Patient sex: F
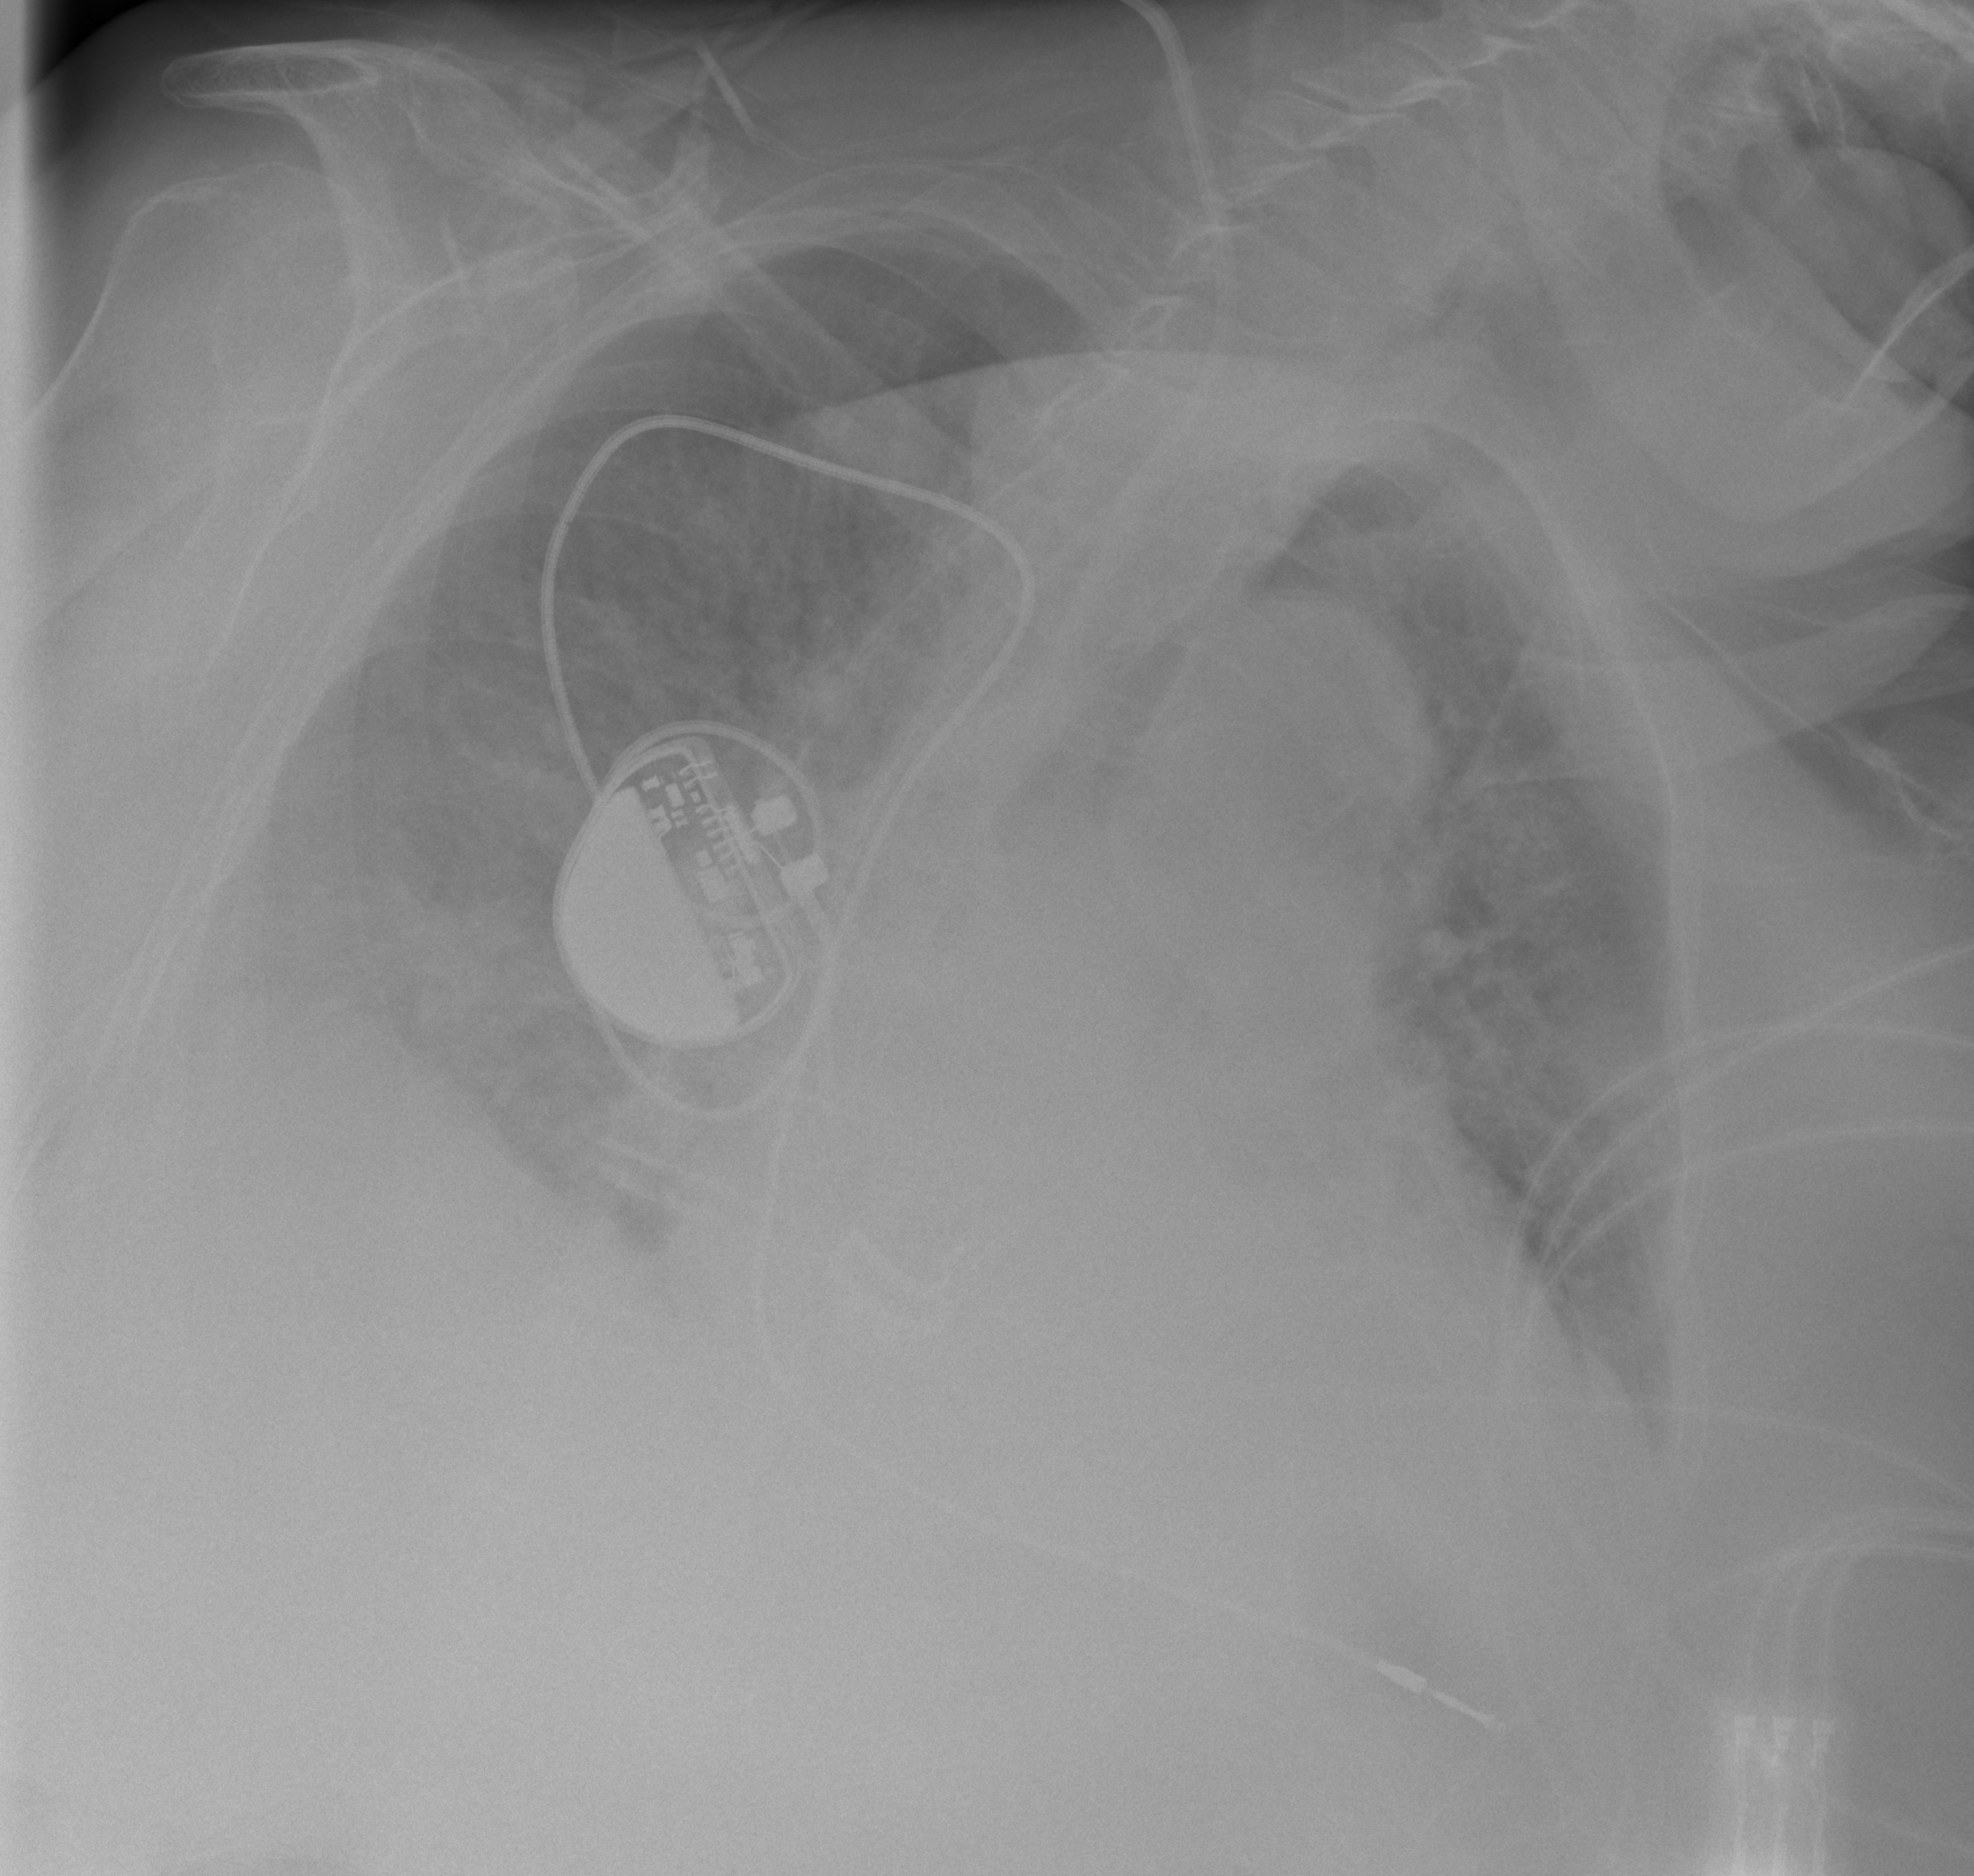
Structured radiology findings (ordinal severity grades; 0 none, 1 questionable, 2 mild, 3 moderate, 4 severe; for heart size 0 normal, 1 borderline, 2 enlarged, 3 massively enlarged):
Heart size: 2
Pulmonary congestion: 2
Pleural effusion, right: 2
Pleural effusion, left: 2
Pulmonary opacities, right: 1
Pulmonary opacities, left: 1
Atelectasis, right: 2
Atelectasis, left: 2